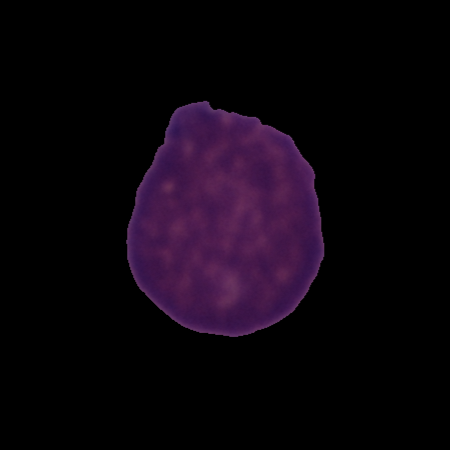
Label: cancer